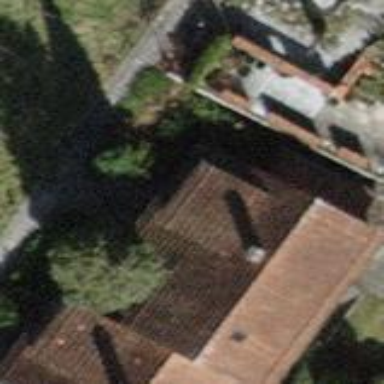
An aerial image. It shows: Building with tiled roof.